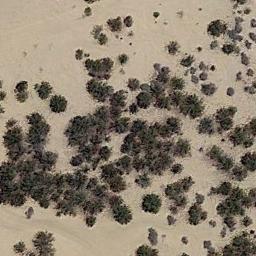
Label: chaparral